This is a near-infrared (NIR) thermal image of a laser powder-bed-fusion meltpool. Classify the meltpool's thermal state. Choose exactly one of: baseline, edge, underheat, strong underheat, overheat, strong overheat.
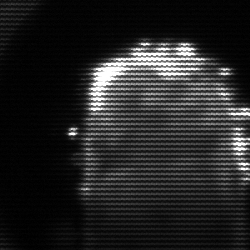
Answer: baseline